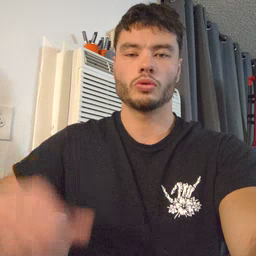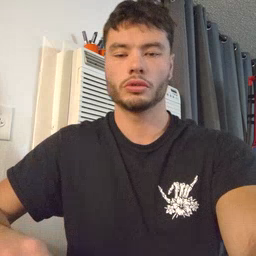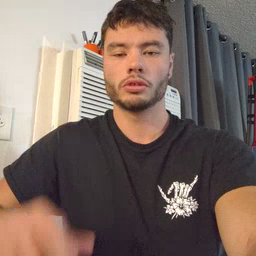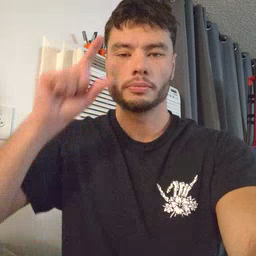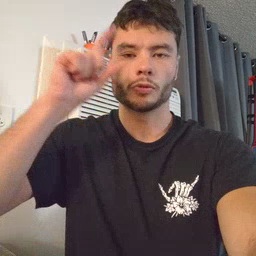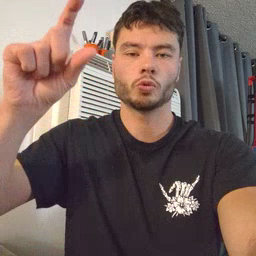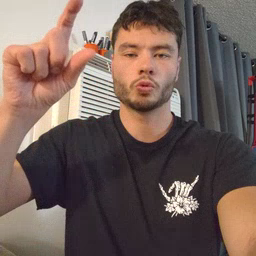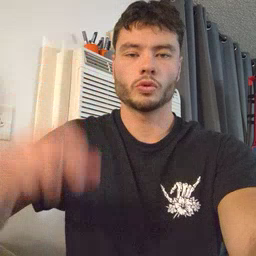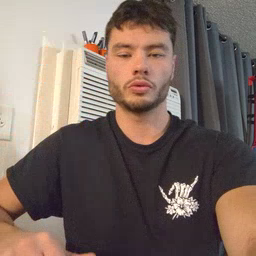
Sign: moon